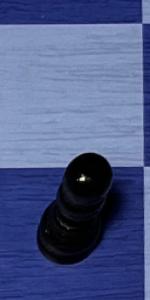
Label: Pawn_Black